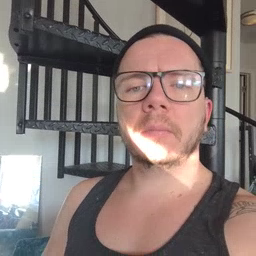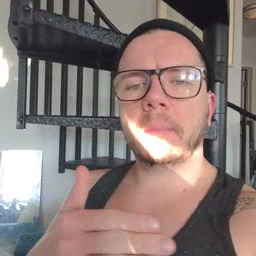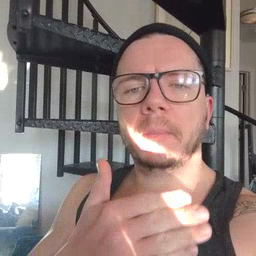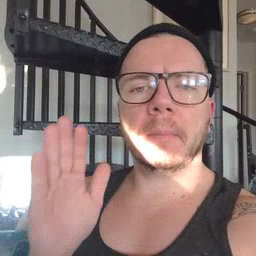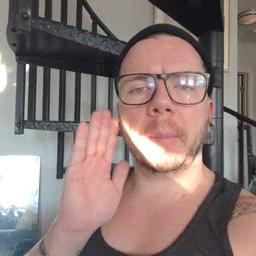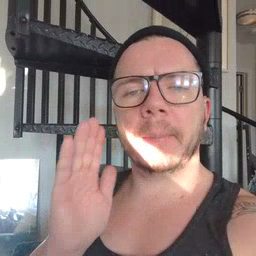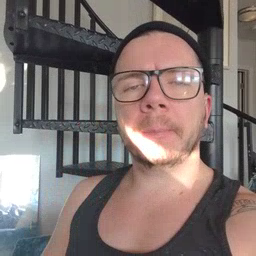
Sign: puppy